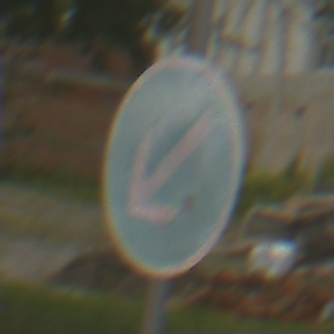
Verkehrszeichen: VorgeschriebeneVorbeifahrtLinks
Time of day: MorningAfternoon
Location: Outdoor (Suburban)
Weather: PartlyCloudy
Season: NotSpecified
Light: Natural